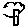
Label: tree